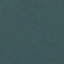
Land use / land cover class: SeaLake